Question: What happend?
Now the permissions dialog doesn't say allow anymore, but "Okay, go to application" (which doesn't do anything)...
What happend? What can I do?? My applications doesn't work any more... :-(

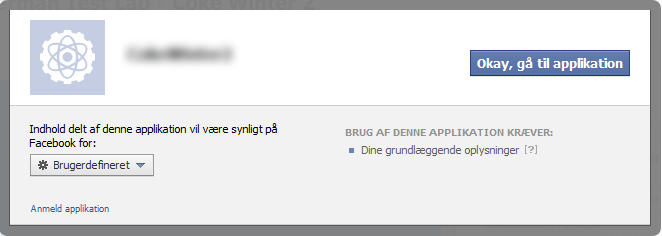
Answer: It's the "Enhanced Auth Dialog" which Facebook set to "Enabled" per default. But it doesn't work!